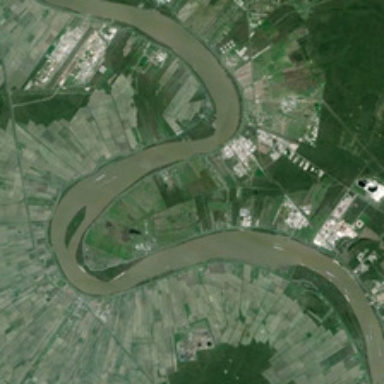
Many farmlands are in two sides of a curved river .